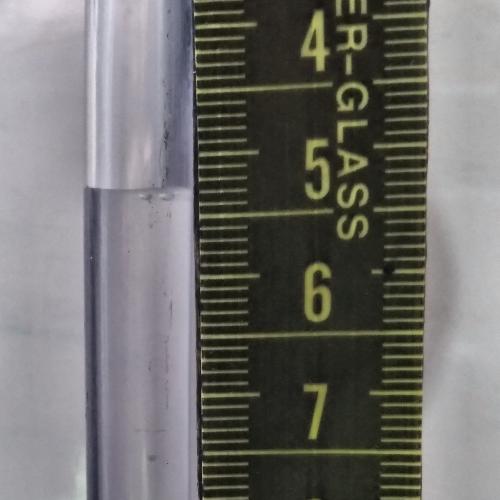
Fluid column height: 5.3 cm